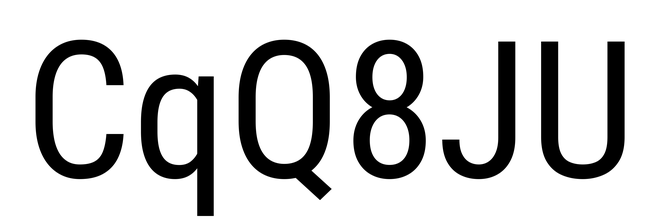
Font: Roboto_Condensed_Regular